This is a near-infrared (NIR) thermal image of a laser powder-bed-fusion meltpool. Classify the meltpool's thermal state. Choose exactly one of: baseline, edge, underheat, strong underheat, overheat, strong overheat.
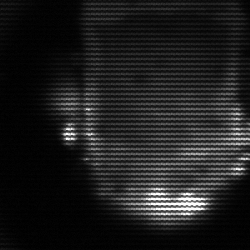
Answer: baseline